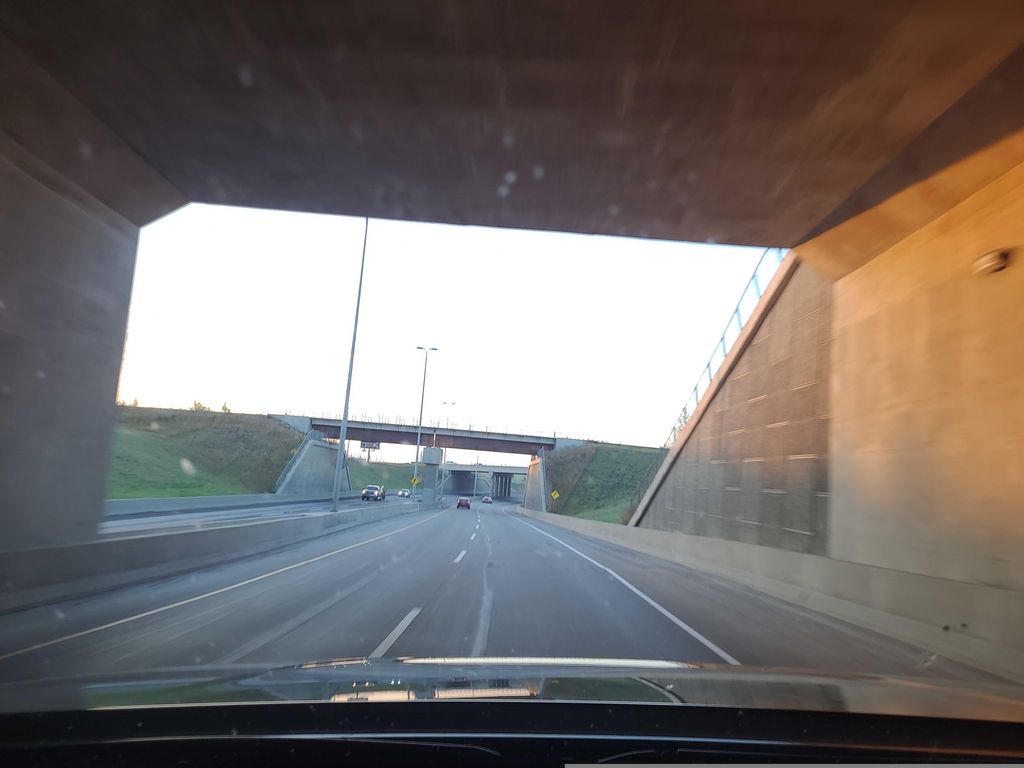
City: saskatoon